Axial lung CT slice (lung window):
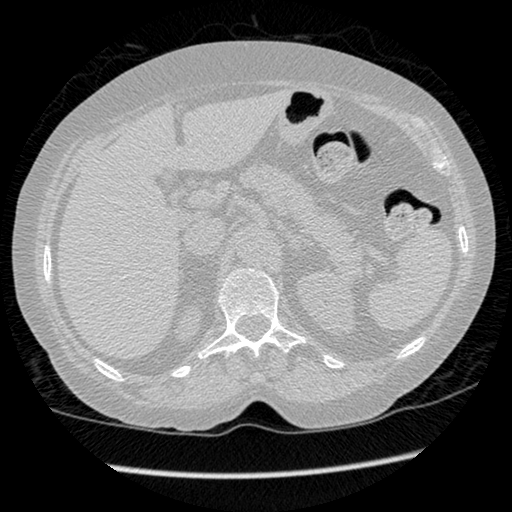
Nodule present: no